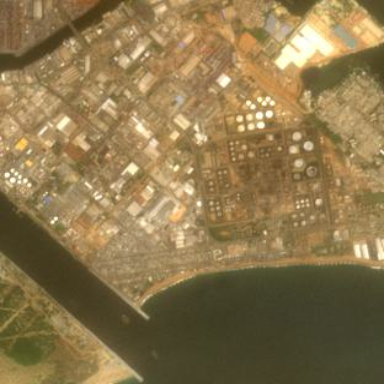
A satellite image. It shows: Industrial area with refinery surrounded by wall.